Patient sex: F
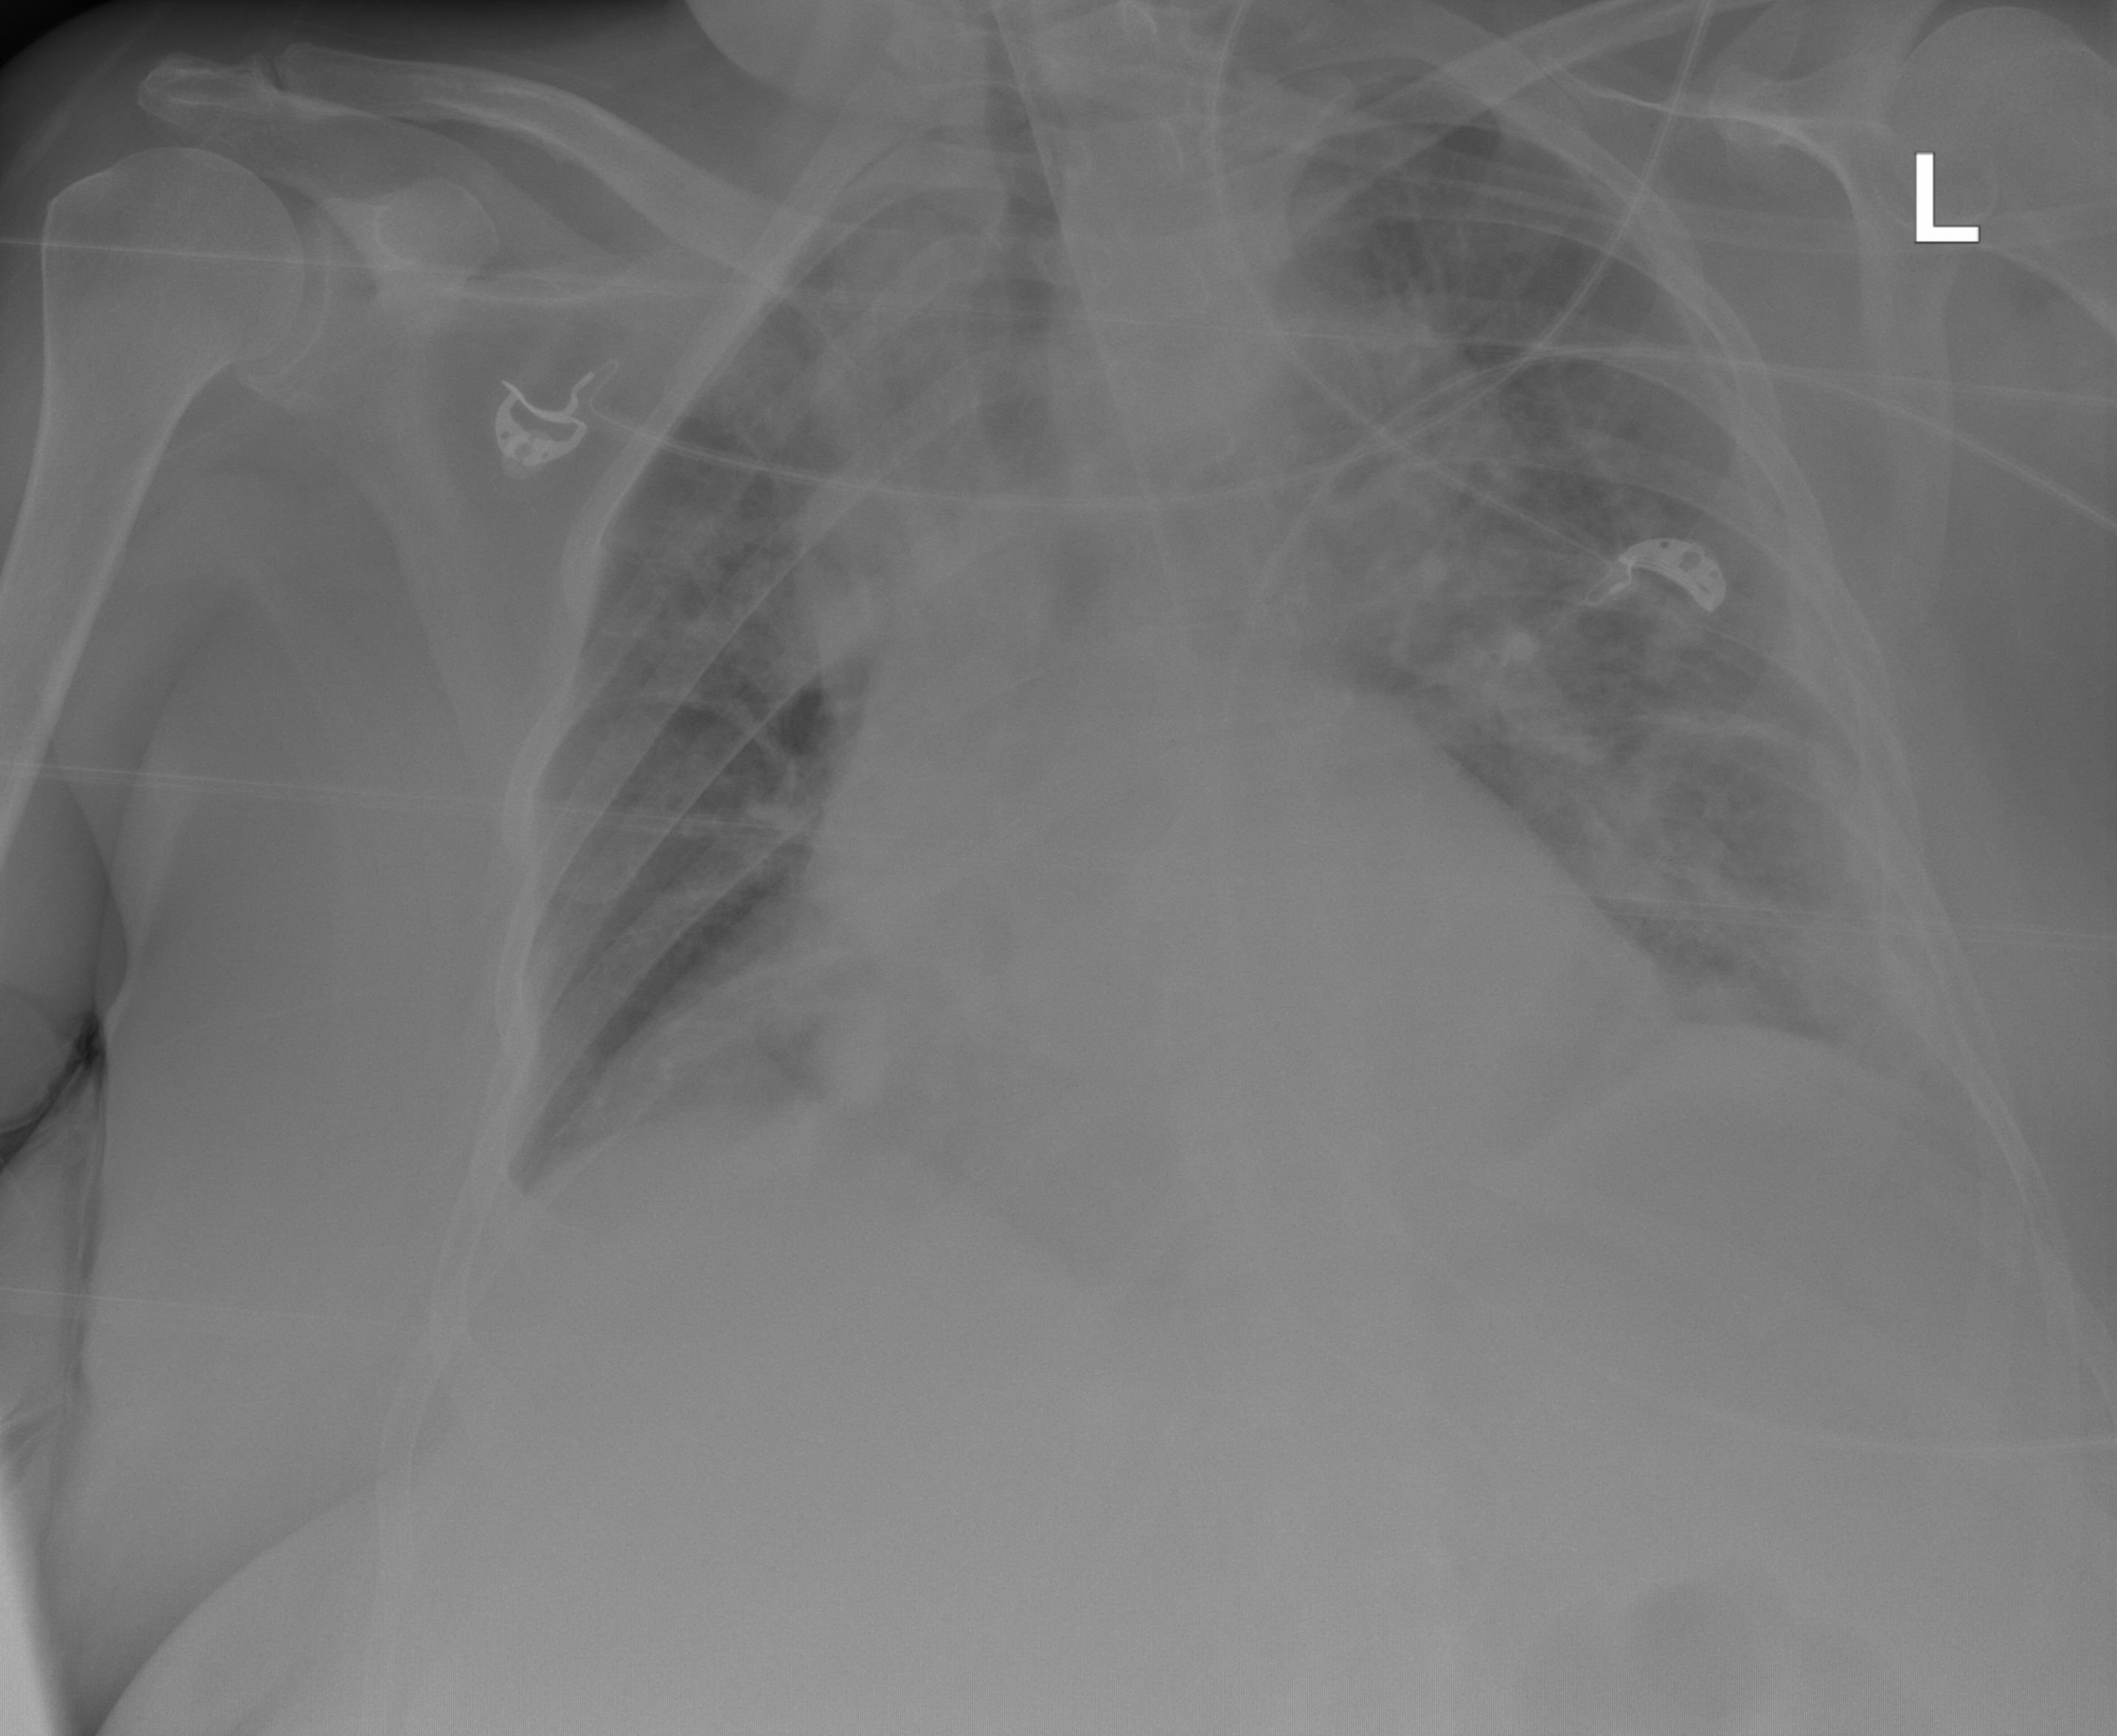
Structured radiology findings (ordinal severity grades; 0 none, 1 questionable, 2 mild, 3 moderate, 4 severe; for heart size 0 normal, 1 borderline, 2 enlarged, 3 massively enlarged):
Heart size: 1
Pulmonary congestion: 2
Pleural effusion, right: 2
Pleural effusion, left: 2
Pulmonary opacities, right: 2
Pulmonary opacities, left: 2
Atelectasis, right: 2
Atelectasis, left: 2